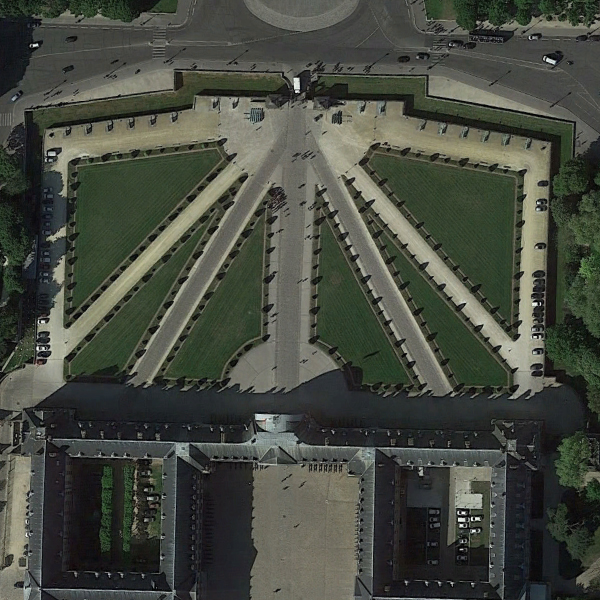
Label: Square